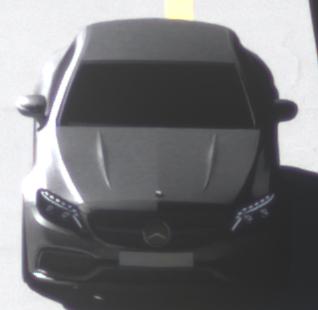
Make: Mercedes-Benz
Model: C 43 AMG
Detailed model: C-Class (205) AMG Limousine
Model produced from: 2016/10
Model produced until: 2018/04
Doors: 4
Color: gray
Road condition: dry road
Daytime: morning or afternoon
Contrast: high contrast